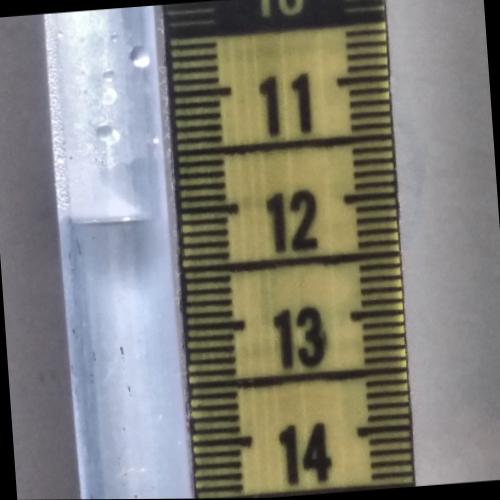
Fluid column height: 12.0 cm